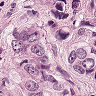
Metastatic tissue present: yes